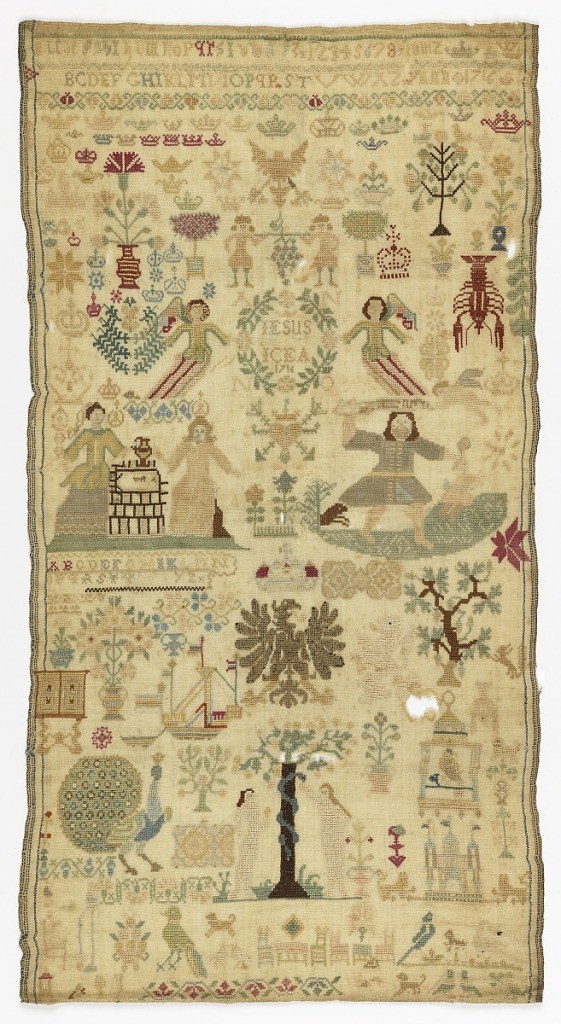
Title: Sampler
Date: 1716
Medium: silk and metal-wrapped silk embroidery on wool foundation Technique: embroidered in cross, back, four-sided, two-sided cross, rococo, half cross, and knot stitches on plain weave foundation
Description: Religious scenes: Adam and Eve, Abraham with Isaac, and Woman of Samaria at the well; domestic objects and floral patterns.